Question: I'm working in some directives in AngularJS and this is the code:
'''
app.directive('country', ['$http', function($http) {
return {
restrict: "C",
link: function(scope, element, attrs) {
$http.get(Routing.generate('countries')).success(function(data) {
if (data.message) {
scope.message = data.message;
} else {
scope.countries = data.entities;
}
}).error(function(data, status, headers, config) {
if (status == '500') {
scope.message = "No hay conexion con el servidor.";
}
});
}
};
}]);
app.directive('state', ['$http', '$parse', function($http, $parse) {
return {
restrict: "C",
scope: {
country: "="
},
link: function(scope, element, attrs) {
scope.$watch(attrs.trigger, function() {
console.log("I'm in");
if ($parse(attrs.trigger) !== undefined) {
states = $parse(attrs.statetrigger)(scope);
states = {};
$http.get(Routing.generate('states') + '/' + $parse('scope.' + attrs.trigger).iso_country).success(function(data) {
if (data.message) {
scope.message = data.message;
} else {
scope.states = data.entities;
}
}).error(function(data, status, headers, config) {
if (status == '500') {
scope.message = "No hay conexion con el servidor.";
}
});
}
});
}
};
}]);
app.directive('city', ['$http', '$parse', function($http, $parse) {
return {
restrict: "C",
link: function(scope, element, attrs) {
scope.$watch(attrs.statetrigger, function() {
if ($parse('scope.' + attrs.countrytrigger) !== undefined && $parse('scope.' + attrs.statetrigger) !== undefined) {
$http.get(Routing.generate('cities') + '/' + $parse('scope.' + attrs.countrytrigger).iso_country + '/' + $parse('scope.' + attrs.statetrigger).state).success(function(data) {
if (data.message) {
scope.message = data.message;
} else {
scope.cities = data.entities;
}
}).error(function(data, status, headers, config) {
if (status == '500') {
scope.message = "No hay conexion con el servidor.";
}
});
}
});
}
};
}]);
'''
For some reason, unknow for me, any time page loads both directives are called and don't know why, can any give me some tips? I leave since one image talk more than thousands of words.

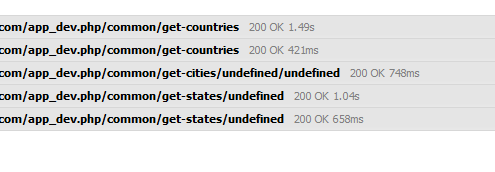
Answer: see you go to understand the execution of angular js! When you start the web application the angular js loads up all the references to directives and controllers etc in the memory thats when the first call happens but your directives etc arent executed.
now in the html you must have used controllers and directives so thats where the angular js compiler replaces the custom directives like ng-repeat,ng-show etc which are unknown to HTML world with the plain HTML code and cooks up javascript code which are called as $watches so that your model is automatically binded to the view.. i.e. the 2 way data binding, at a very basic is nothing but a javascript code which would run when you update a model the difference is that you dont have to code it explicitly angular will do that for you.
so any directives which are in HTML will be called when the page loads so that angular can know what to do with it